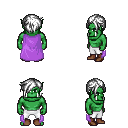
a pixel art fantasy rpg character, male body template, orc, green skin, lavender cape, white pants, white pixie cut hairstyle, brown shoes, four views (front, back, left, right), 2x2 character sprite sheet, small pixel art, hard edges, no anti-aliasing